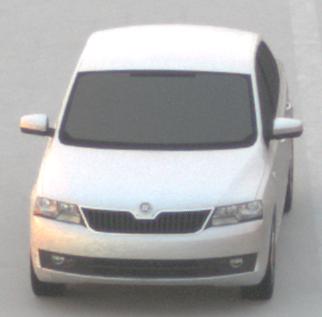
Make: Skoda
Model: Rapid
Detailed model: Rapid 1.2 Active Limousine
Model produced from: 2012/10
Model produced until: 2015/04
Doors: 5
Color: white
Road condition: dry road
Daytime: sunrise or sunset
Contrast: medium contrast